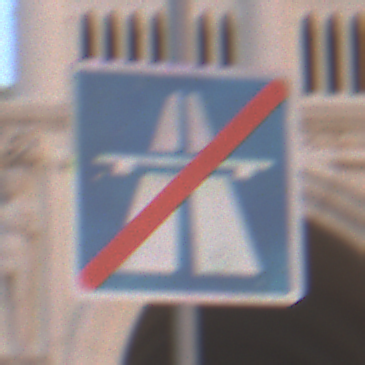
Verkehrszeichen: EndeAutbahn
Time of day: SunriseSunset
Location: Outdoor (Urban)
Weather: Clear
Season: NotSpecified
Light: Natural